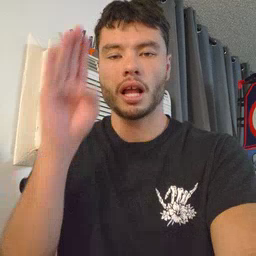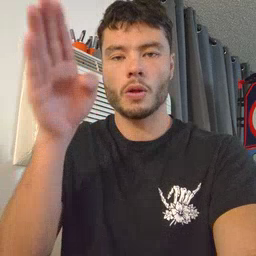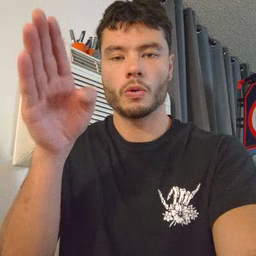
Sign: hello